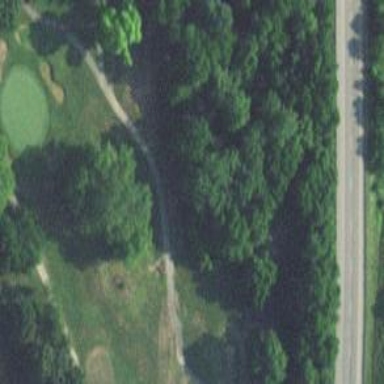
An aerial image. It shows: Service road designated as golf cart path.